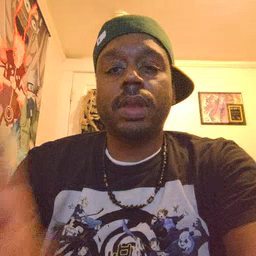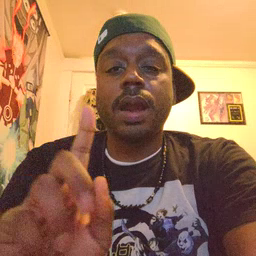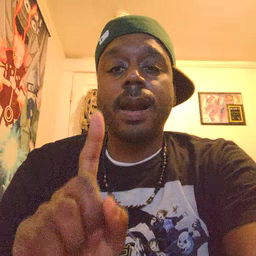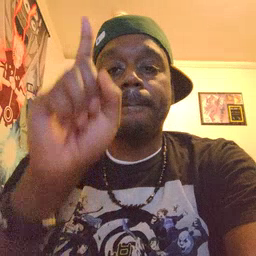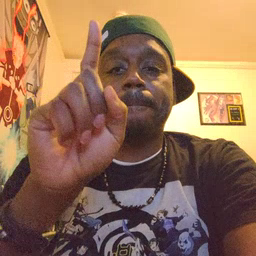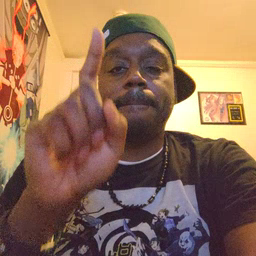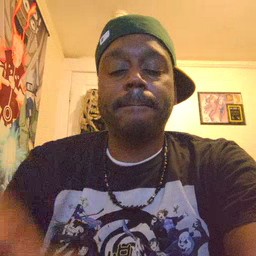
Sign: up